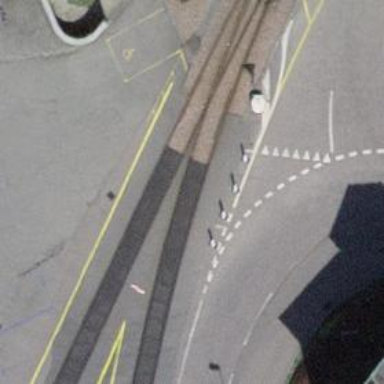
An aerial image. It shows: Level crossing along the railway.